Question: I have this wierd problem with my table
1. i Have about 20 cells to display
2. Each cell is about 84px in height
3. When i click no the cell, i have set a background colour
4. The first 4 cells are ok, but when i scroll down and click on the 5th cell, the content of each cell starts to overlap with some other content, usually content from 1st 4 cells.
I belive its some cell reusability or drawing issue. Am not sure how to solve it, i have checked through my code, but i am not changing the cell's content on touch.
Here is my code and will add some pics too

'''
- (CGFloat)tableView:(UITableView *)tableView heightForRowAtIndexPath:(NSIndexPath *)indexPath
{
return 104;
}
- (NSInteger)tableView:(UITableView *)tableView numberOfRowsInSection:(NSInteger)section {
return [stores count];
}
-(UITableViewCell *)tableView:(UITableView *) tableView cellForRowAtIndexPath:(NSIndexPath *)indexPath {
static NSString *CellIdentifier = @"Cell";
CGRect Label1Frame = CGRectMake(5, 5, 250, 30);
CGRect Label2Frame = CGRectMake(6, 42, 220, 20);
CGRect Label3Frame = CGRectMake(6, 62, 220, 20);
CGRect Label4Frame = CGRectMake(240,56, 70, 12);
UITableViewCell *cell = [tableView dequeueReusableCellWithIdentifier:CellIdentifier];
if(cell == nil) {
cell = [[[UITableViewCell alloc] initWithStyle:UITableViewCellStyleValue1 reuseIdentifier:CellIdentifier] autorelease];
}else{
// a cell is being recycled, remove the old edit field (if it contains one of our tagged edit fields)
UIView *viewToCheck = nil;
viewToCheck = [cell.contentView viewWithTag:1];
if (!viewToCheck) {
[viewToCheck removeFromSuperview];
DebugLog(@"View removed");
}
}
//cell.selectionStyle=UITableViewCellSelectionStyleNone;
[cell setSelectedBackgroundView:bgView];
NSInteger row=indexPath.row;
UILabel *lblTemp;
[[cell contentView] clearsContextBeforeDrawing];
//Line 1
lblTemp=[[UILabel alloc] initWithFrame: Label1Frame];
lblTemp.tag=1;
lblTemp.text=[[stores objectAtIndex:row] objectAtIndex:0] ;
lblTemp.numberOfLines=2;
lblTemp.font = [UIFont boldSystemFontOfSize:13];
lblTemp.adjustsFontSizeToFitWidth=YES;
lblTemp.minimumFontSize=12;
lblTemp.textColor = [UIColor grayColor];
[cell.contentView addSubview:lblTemp];
[lblTemp release];
//Line 2
lblTemp = [[UILabel alloc] initWithFrame:Label2Frame];
lblTemp.tag = 2;
lblTemp.text=[[stores objectAtIndex:row]objectAtIndex:1];
lblTemp.font = [UIFont systemFontOfSize:12];
lblTemp.textColor = [UIColor grayColor ];
lblTemp.textAlignment=UITextAlignmentLeft;
lblTemp.adjustsFontSizeToFitWidth=YES;
lblTemp.minimumFontSize=12;
[cell.contentView addSubview:lblTemp];
[lblTemp release];
//Line 3
lblTemp = [[UILabel alloc] initWithFrame:Label3Frame];
lblTemp.tag = 3;
lblTemp.text=[[stores objectAtIndex:row]objectAtIndex:2];
lblTemp.font = [UIFont systemFontOfSize:12];
lblTemp.textColor = [UIColor grayColor ];
[cell.contentView addSubview:lblTemp];
[lblTemp release];
//Phone button
UIButton *phoneButton=[[UIButton alloc] initWithFrame:CGRectMake(240,16,30,30)];
[phoneButton setBackgroundImage:[UIImage imageNamed:@"phone.png"] forState:UIControlStateNormal];
[phoneButton setTag:row];
[phoneButton addTarget:self action:@selector(dialNumber:) forControlEvents:UIControlEventTouchUpInside];
[cell.contentView addSubview:phoneButton];
//ANnotation button
UIButton *annotation=[[UIButton alloc] initWithFrame:CGRectMake(274,16,30,30)];
[annotation setTag:row];
[annotation setBackgroundImage:[UIImage imageNamed:@"tab.png"] forState:UIControlStateNormal];
[annotation addTarget:self action:@selector(openMap:) forControlEvents:UIControlEventTouchUpInside];
[cell.contentView addSubview:annotation];
[annotation release];
//Distance label
//Line 3
lblTemp = [[UILabel alloc] initWithFrame:Label4Frame];
lblTemp.tag = 4;
lblTemp.text=[[stores objectAtIndex:row]objectAtIndex:5];
lblTemp.textAlignment=UITextAlignmentCenter;
lblTemp.font = [UIFont systemFontOfSize:13];
lblTemp.textColor = [UIColor grayColor ];
[lblTemp setAdjustsFontSizeToFitWidth:YES];
[cell.contentView addSubview:lblTemp];
[phoneButton release];
[lblTemp release];
[cell setNeedsLayout];
[cell setNeedsDisplay];
return cell;
}
-(void)tableView:(UITableView *)tableView didSelectRowAtIndexPath:(NSIndexPath *)indexPath {
UITableViewCell *cell=[tableView cellForRowAtIndexPath:indexPath ];
for(UILabel *lbl in cell.contentView.subviews){
if([lbl isKindOfClass:[UILabel class]]){
lbl.textColor=[UIColor whiteColor];
}
}
//UITableViewCell *cell1;
//NSString *row=[NSString stringWithFormat:@"%d",indexPath.row];
svm = [[storesMapView alloc] initWithNibName:@"storesMapView" bundle:nil];
[svm initWithXML:stores:indexPath.row];
CGRect theFrame = svm.view.frame;
theFrame.origin = CGPointMake(self.view.frame.size.width, 0);
svm.view.frame = theFrame;
theFrame.origin = CGPointMake(0,0);
theFrame.size=CGSizeMake(320,355);
[UIView beginAnimations:nil context:nil];
[UIView setAnimationDuration:0.3f];
svm.view.frame = theFrame;
[UIView commitAnimations];
[subView addSubview:svm.view];
backButton.hidden=NO;
}
'''
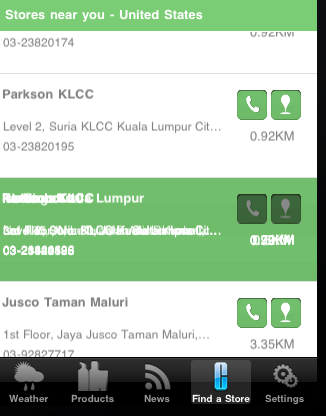
Answer: I figured it out with some trial and error; if this can help some one
In cellforRowAtIndexPath i tried to clear all the cells subview before drawing the cell
'''
//TRY TO REMOVE ALL CONTENT
for(UIView *view in cell.contentView.subviews){
if ([view isKindOfClass:[UIView class]]) {
[view removeFromSuperview];
}
}
'''
I would be happy if someone can point me to some easier way
Thanks